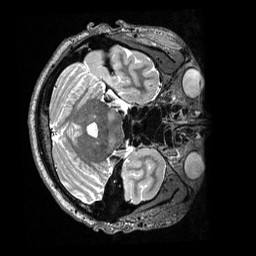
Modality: T2w
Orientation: axial
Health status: healthy
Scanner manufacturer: siemens
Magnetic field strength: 3 T
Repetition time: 3.2 s
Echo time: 0.565 s